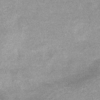
Label: not_dusty